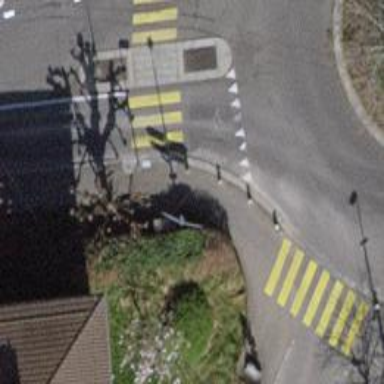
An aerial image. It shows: Kerb barrier.